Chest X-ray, AP view. Patient: 77 years old, sex M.
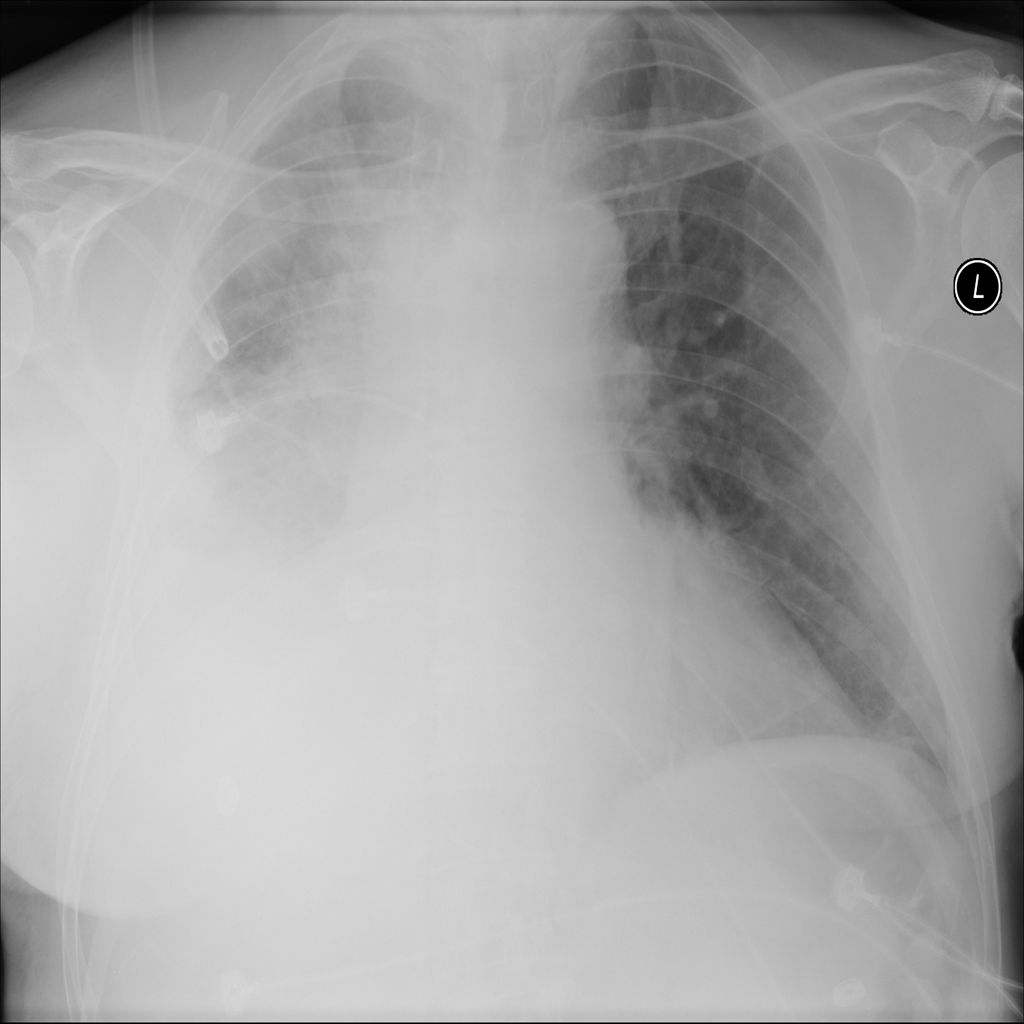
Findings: Effusion